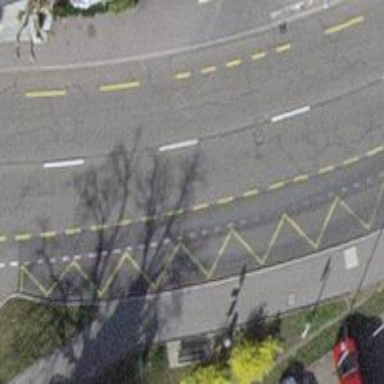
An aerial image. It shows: Primary highway with designated cycle lane.